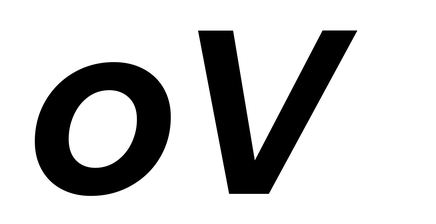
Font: Poppins-SemiBoldItalic